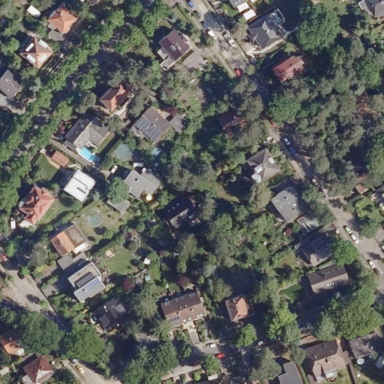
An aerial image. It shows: Residential area.